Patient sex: M
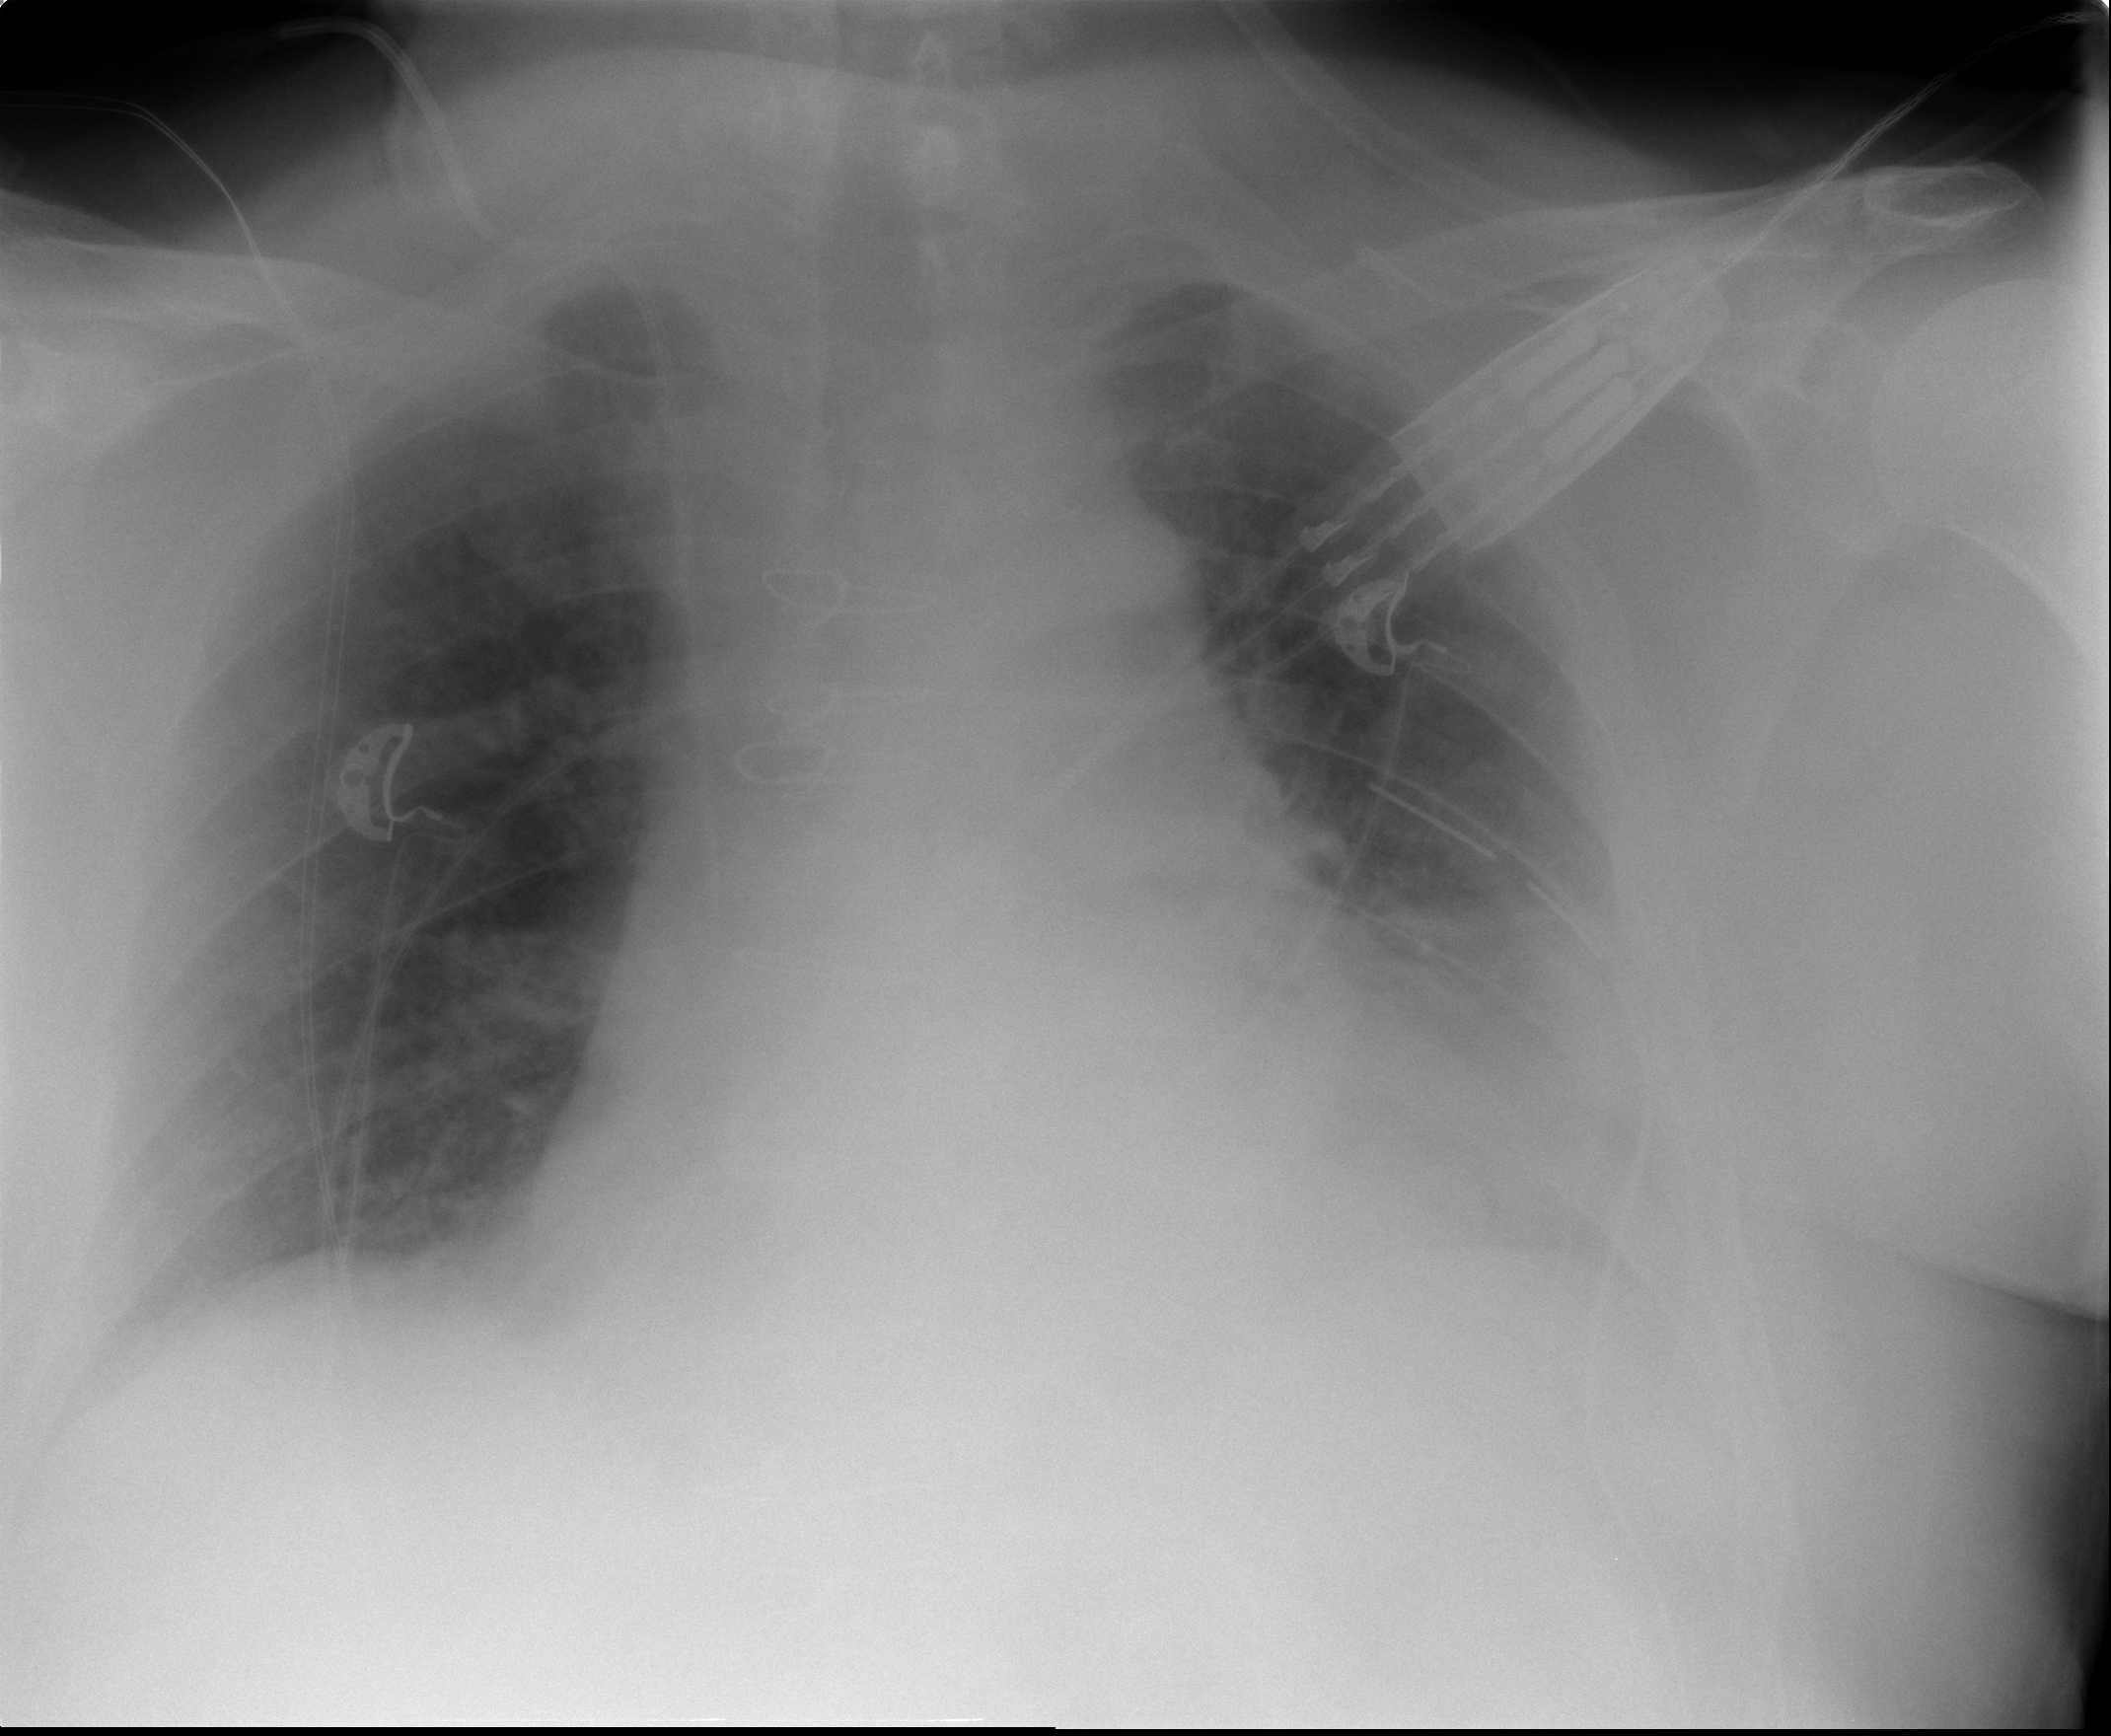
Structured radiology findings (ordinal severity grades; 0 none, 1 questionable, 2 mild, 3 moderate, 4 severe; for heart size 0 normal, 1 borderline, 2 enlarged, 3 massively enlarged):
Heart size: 0
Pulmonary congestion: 2
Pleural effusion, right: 1
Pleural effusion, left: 2
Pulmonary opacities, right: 0
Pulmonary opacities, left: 2
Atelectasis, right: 2
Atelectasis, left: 3